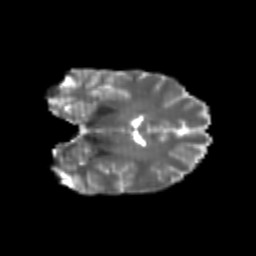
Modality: T2w
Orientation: coronal
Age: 20
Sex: female
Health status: healthy
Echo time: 0.074 s